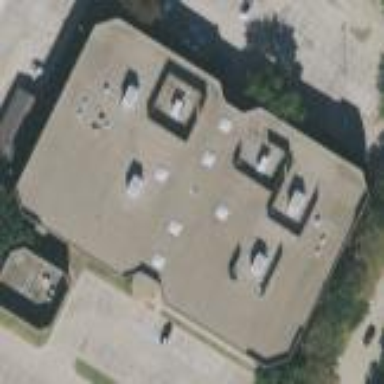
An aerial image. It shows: Office building.